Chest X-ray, AP view. Patient: 31 years old, sex M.
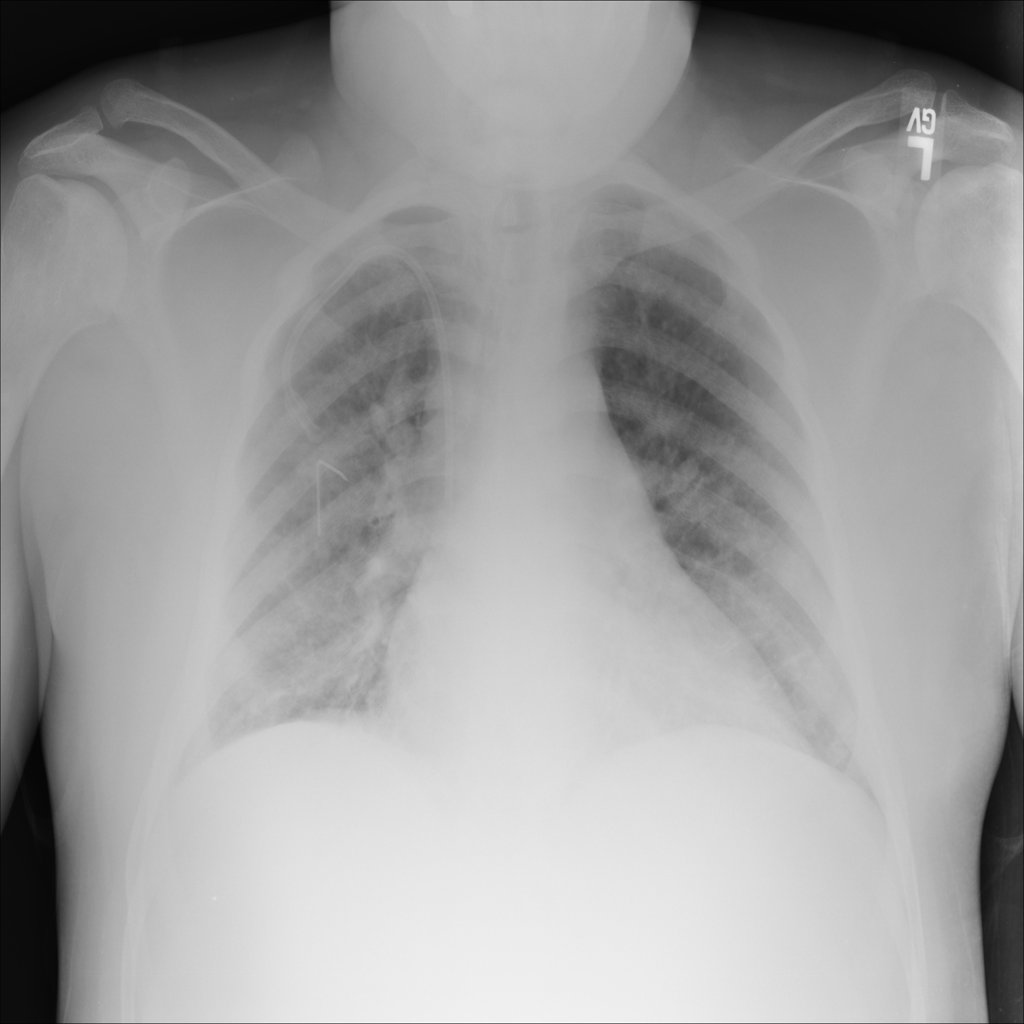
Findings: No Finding